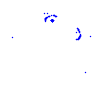
Particle: proton